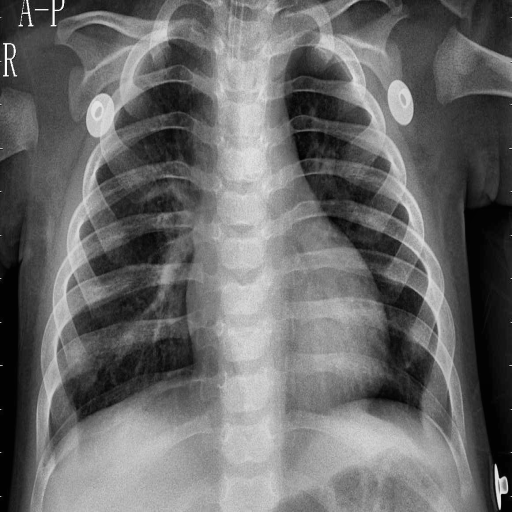
Finding: PNEUMONIA